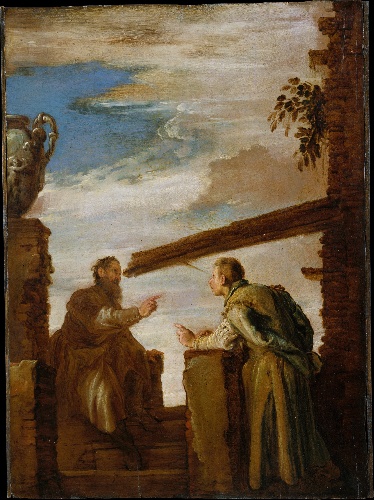
Title: The Parable of the Mote and the Beam
Artist: Domenico Fetti
Artist bio: Italian, Rome (?) 1591/92–1623 Venice
Date: ca. 1619
Object type: Painting
Classification: Paintings
Medium: Oil on wood
Dimensions: 24 1/8 x 17 3/8 in. (61.3 x 44.1 cm)
Department: European Paintings
Credit line: Rogers Fund, 1991
Accession year: 1991
Repository: Metropolitan Museum of Art, New York, NY
Tags: Men|Parables